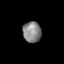
Tissue: prostate
Cell type: Myeloid cells
Senescence score: 0.2555
Nuclear area (px): 373
Mean DAPI intensity: 133.67